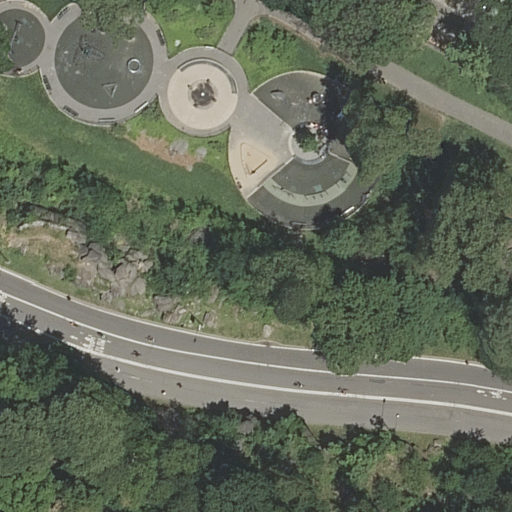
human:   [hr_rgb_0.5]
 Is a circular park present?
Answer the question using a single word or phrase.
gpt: no

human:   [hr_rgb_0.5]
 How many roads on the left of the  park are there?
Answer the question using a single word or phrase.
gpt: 1

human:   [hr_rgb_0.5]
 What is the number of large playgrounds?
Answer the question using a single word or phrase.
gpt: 0

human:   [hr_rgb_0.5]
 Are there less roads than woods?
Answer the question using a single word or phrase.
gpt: no

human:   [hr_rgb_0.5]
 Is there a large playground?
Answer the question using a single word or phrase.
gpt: no

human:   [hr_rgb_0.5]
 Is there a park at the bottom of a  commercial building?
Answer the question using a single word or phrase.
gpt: no

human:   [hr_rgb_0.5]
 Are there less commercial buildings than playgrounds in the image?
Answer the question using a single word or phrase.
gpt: yes

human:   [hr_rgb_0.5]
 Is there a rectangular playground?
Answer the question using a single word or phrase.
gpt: no

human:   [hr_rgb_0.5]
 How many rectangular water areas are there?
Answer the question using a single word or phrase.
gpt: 0

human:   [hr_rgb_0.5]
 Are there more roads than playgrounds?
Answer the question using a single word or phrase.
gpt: yes

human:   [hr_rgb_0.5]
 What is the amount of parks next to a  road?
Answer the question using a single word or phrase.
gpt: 1

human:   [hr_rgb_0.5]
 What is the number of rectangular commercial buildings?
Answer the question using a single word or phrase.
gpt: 0

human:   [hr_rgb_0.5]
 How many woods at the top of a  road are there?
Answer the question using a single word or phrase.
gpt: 0

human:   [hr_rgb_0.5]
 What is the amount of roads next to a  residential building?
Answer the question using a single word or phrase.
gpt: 0

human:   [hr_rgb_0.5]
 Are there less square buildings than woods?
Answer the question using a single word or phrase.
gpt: yes

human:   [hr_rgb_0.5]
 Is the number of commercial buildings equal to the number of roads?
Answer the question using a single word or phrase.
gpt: no

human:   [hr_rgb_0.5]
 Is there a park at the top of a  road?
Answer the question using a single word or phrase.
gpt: yes

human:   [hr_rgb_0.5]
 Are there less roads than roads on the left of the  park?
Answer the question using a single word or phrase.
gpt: no

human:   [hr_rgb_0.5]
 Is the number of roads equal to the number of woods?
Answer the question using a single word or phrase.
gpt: no

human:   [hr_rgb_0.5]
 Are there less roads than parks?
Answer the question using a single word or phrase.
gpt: no

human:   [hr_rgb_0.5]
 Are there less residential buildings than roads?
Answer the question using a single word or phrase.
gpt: yes

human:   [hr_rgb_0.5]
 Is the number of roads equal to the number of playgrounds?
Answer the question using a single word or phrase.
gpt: no

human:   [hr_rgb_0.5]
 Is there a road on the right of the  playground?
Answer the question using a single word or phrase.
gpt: yes

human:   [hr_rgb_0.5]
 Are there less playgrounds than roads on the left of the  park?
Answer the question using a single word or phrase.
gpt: no

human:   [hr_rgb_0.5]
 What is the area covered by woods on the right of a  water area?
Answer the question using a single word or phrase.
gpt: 0m2

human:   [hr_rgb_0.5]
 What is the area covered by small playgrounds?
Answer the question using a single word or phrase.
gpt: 54m2

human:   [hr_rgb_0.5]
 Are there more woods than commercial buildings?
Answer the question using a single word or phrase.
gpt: yes

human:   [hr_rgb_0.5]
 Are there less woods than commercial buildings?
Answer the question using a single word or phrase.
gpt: no

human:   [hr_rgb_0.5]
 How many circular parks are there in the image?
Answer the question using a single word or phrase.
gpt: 0

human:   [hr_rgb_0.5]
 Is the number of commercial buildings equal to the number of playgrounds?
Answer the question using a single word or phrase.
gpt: no

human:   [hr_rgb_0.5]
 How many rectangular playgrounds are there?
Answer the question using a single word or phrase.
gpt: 0

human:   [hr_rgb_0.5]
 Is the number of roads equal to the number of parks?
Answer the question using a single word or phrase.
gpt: no

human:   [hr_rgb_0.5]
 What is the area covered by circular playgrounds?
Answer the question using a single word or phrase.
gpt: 0m2

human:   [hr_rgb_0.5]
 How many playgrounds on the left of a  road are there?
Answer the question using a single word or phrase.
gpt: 1

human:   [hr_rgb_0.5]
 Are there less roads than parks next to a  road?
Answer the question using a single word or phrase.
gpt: no

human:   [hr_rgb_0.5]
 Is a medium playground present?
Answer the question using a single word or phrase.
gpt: no